Interaction volume radius: 10 \u00c5
Interaction volume height: 10 \u00c5
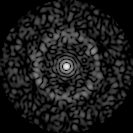
Disorder parameter: 0.8255